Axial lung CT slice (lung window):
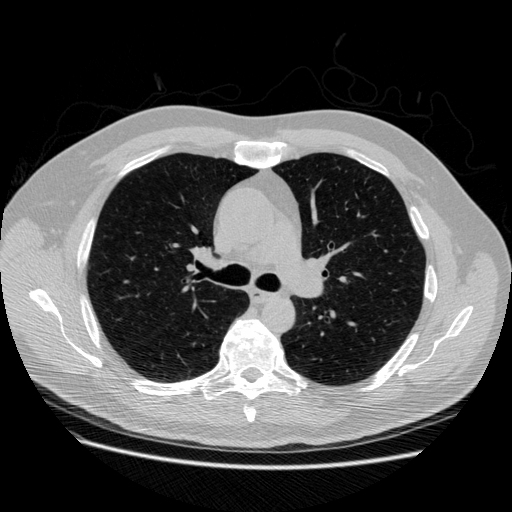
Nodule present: no